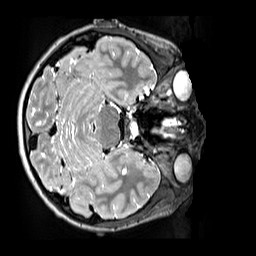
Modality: T2w
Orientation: axial
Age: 11
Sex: male
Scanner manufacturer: siemens
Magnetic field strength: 3 T
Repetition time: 3.2 s
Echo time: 0.408 s